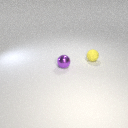
small yellow rubber sphere to the right of small purple metal sphere